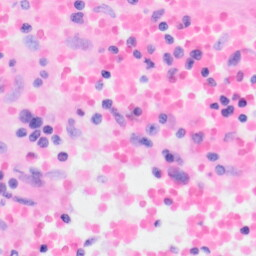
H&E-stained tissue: Kidney